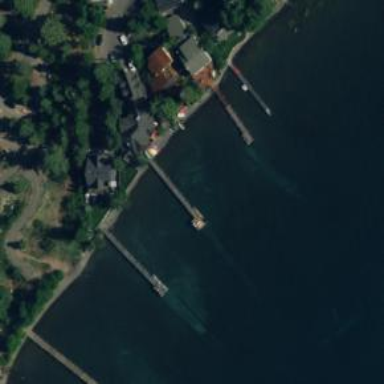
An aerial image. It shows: Man-made pier.